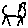
Label: cat